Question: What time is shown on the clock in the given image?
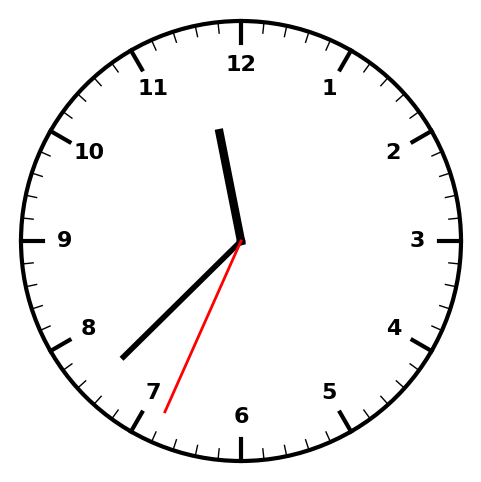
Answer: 11:37:34